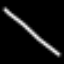
Label: line